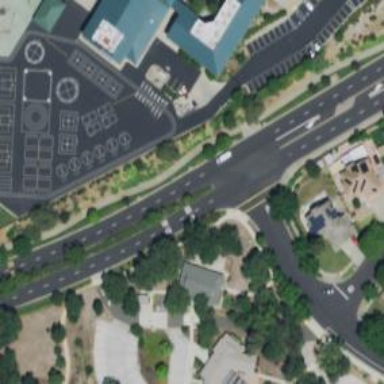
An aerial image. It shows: Tertiary road with shared cycleway.